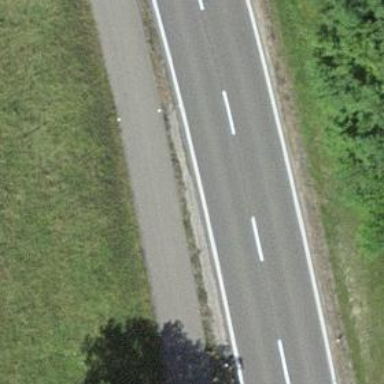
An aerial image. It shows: Primary highway.